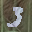
Label: 3